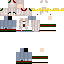
A female human skin with pale skin, wearing blonde long hair dressed in a blue tshirt and black pants, featuring a closed mouth.